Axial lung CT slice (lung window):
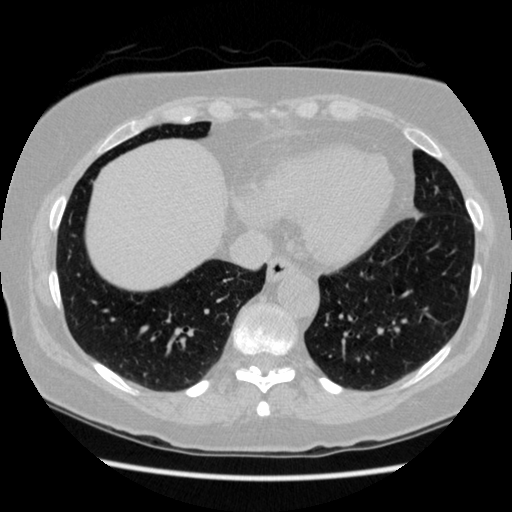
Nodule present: no